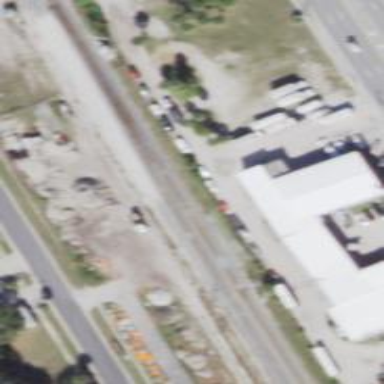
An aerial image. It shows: Site related to railway infrastructure.